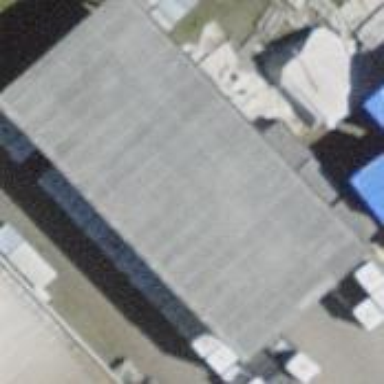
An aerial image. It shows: Industrial building.